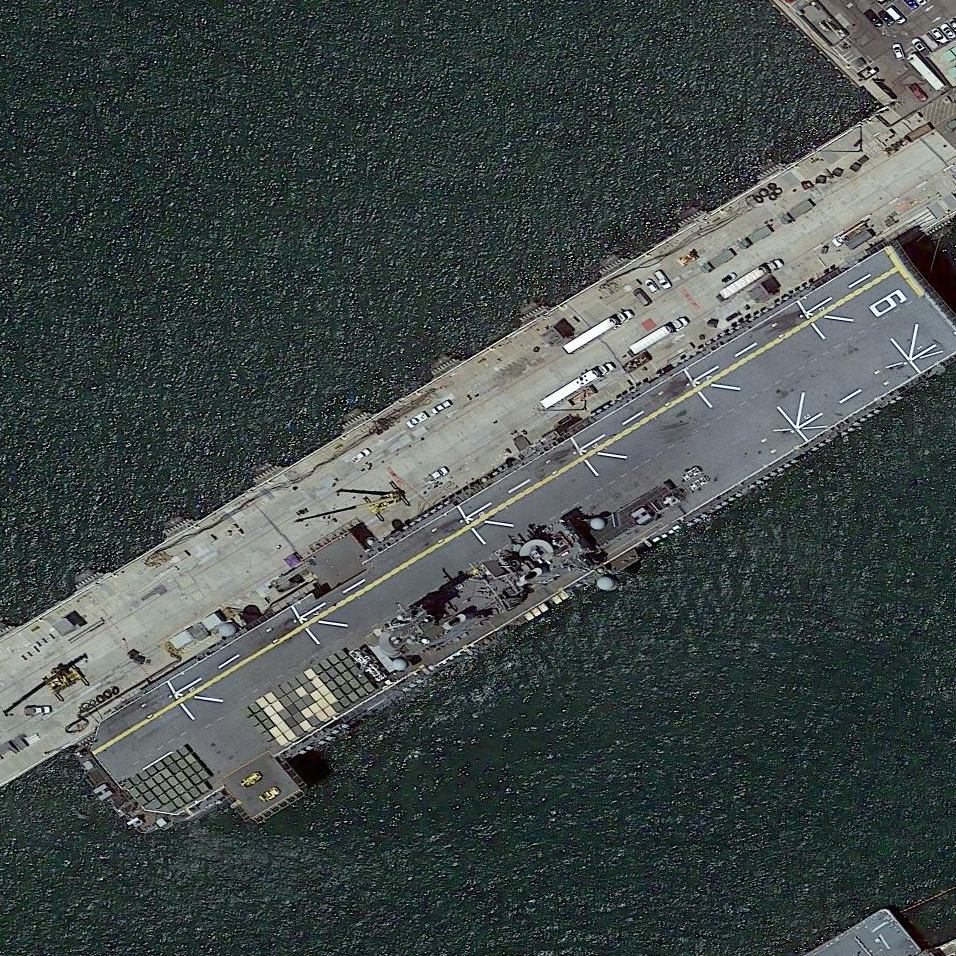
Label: Wasp-class_assault_ship